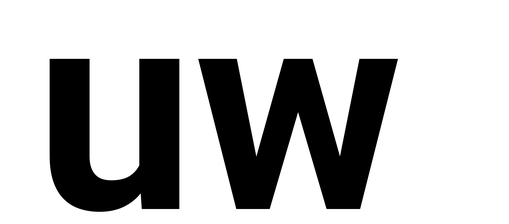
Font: Roboto_Bold